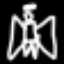
Label: angel